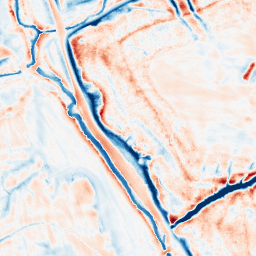
Category: edge_preserving
Decomposition family: bilateral
Decomposition parameters: d: 21
sigma_color: 75
sigma_space: 50
Upsampling method: bicubic_16x
Upsampling parameters: scale: 16
Upsampling scale: 16